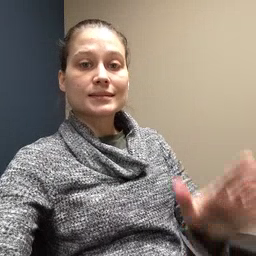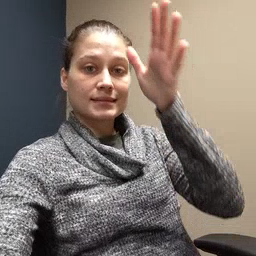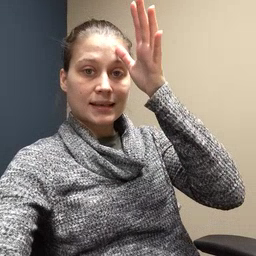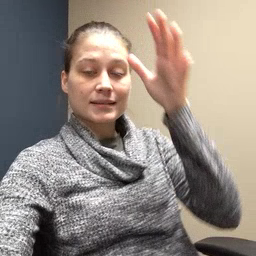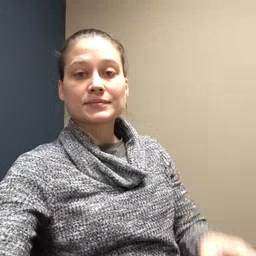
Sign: dad